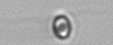
Label: flagellate